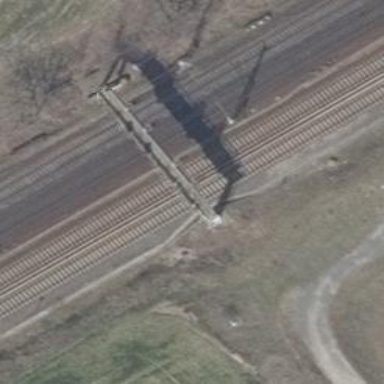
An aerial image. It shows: Railway with electrified contact lines.